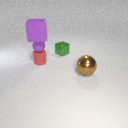
small purple rubber sphere below large purple rubber cube